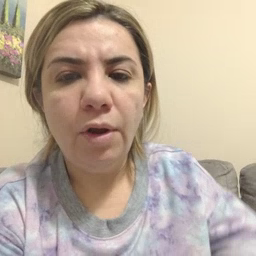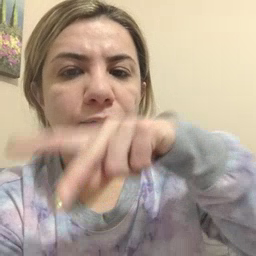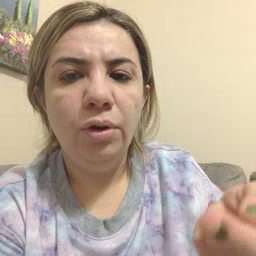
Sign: fall